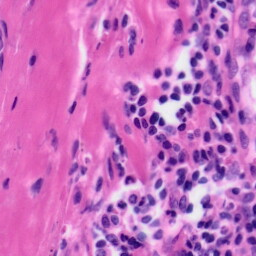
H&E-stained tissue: Tonsil